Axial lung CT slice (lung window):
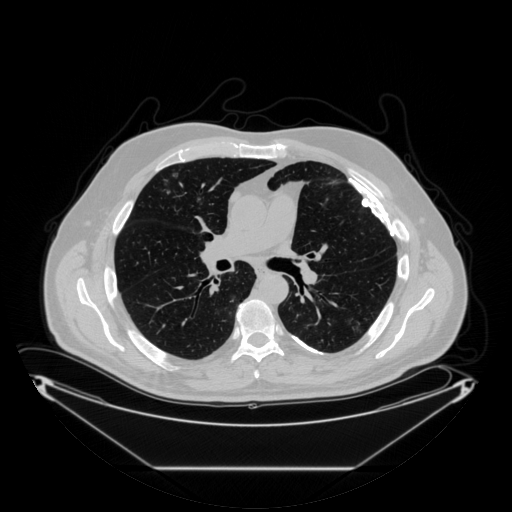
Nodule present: yes
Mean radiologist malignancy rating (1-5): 2.5